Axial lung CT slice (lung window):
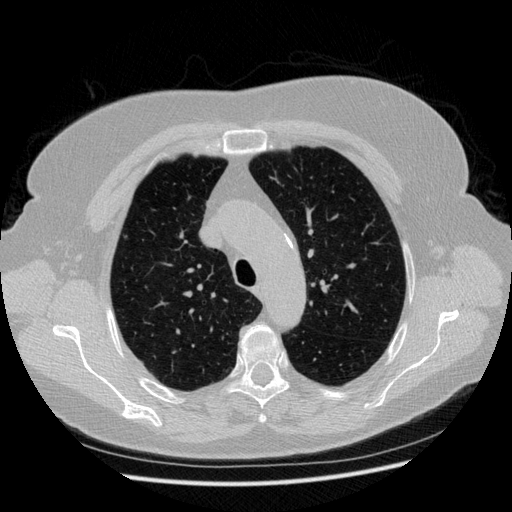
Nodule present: no